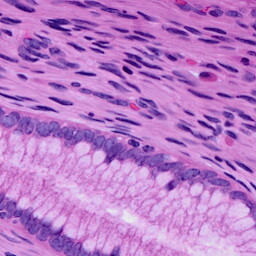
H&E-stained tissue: Cervix